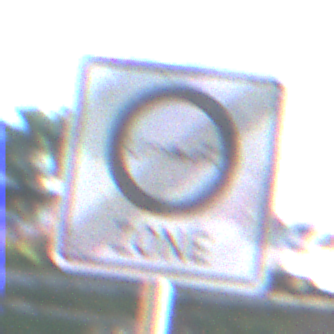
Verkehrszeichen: EndeUmweltzone
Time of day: MorningAfternoon
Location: Outdoor (Suburban)
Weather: PartlyCloudy
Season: NotSpecified
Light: Natural